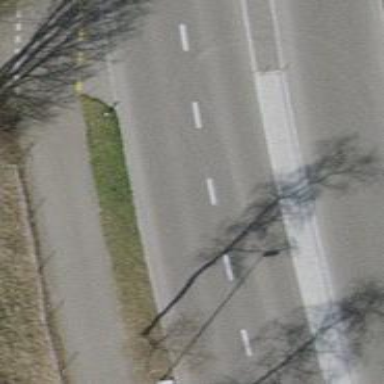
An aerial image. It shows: Tertiary road with asphalt surface and separate sidewalk.